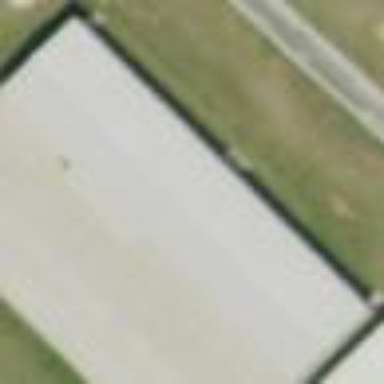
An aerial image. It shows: Hangar located at airport.